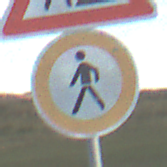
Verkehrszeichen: VerbotFussgaenger
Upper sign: Arbeitsstelle
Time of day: SunriseSunset
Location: Outdoor (RoadRail)
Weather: PartlyCloudy
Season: NotSpecified
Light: Natural